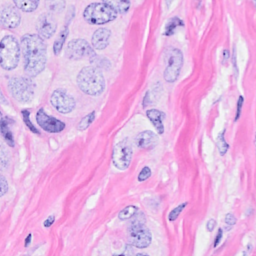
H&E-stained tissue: Breast